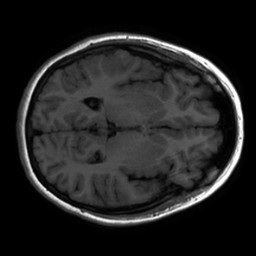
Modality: inplaneT1
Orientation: axial
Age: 21
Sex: female
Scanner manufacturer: ge
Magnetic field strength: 3 T
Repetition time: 2.297 s
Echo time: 0.02273 s